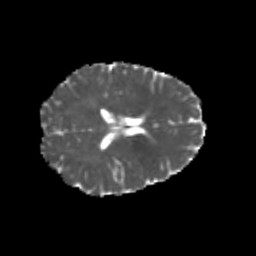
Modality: MD
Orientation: axial
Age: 23
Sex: female
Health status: healthy
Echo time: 0.074 s